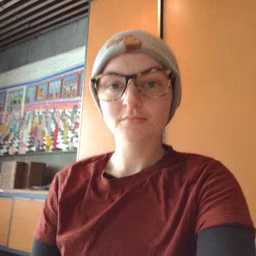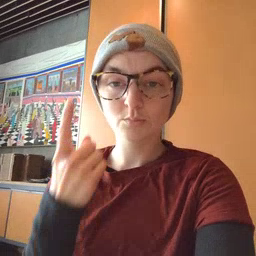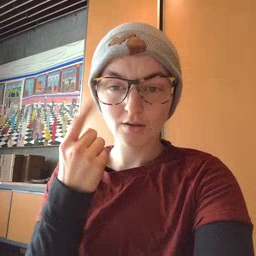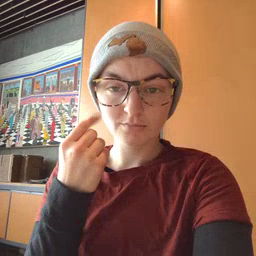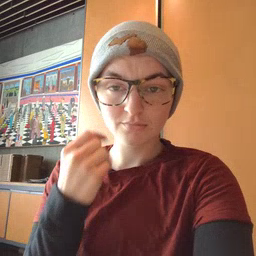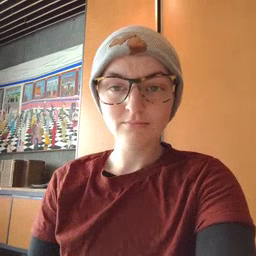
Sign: cry